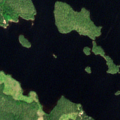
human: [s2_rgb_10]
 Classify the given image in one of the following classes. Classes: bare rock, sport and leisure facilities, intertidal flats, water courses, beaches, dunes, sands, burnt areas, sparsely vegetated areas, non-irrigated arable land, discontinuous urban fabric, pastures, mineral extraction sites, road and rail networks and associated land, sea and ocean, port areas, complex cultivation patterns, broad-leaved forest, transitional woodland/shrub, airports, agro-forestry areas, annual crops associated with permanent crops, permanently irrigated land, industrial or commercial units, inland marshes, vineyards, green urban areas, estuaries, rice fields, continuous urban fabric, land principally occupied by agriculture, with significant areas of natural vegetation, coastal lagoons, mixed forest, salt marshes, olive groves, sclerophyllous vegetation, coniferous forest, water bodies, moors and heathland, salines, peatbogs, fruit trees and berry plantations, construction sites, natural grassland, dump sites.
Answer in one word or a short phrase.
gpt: coniferous forest, water bodies